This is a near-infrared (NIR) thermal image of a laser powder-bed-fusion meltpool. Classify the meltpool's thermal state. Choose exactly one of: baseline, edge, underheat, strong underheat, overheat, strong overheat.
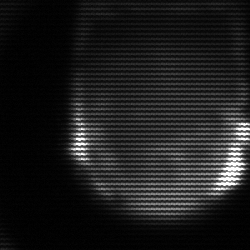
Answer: edge